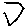
Label: hexagon